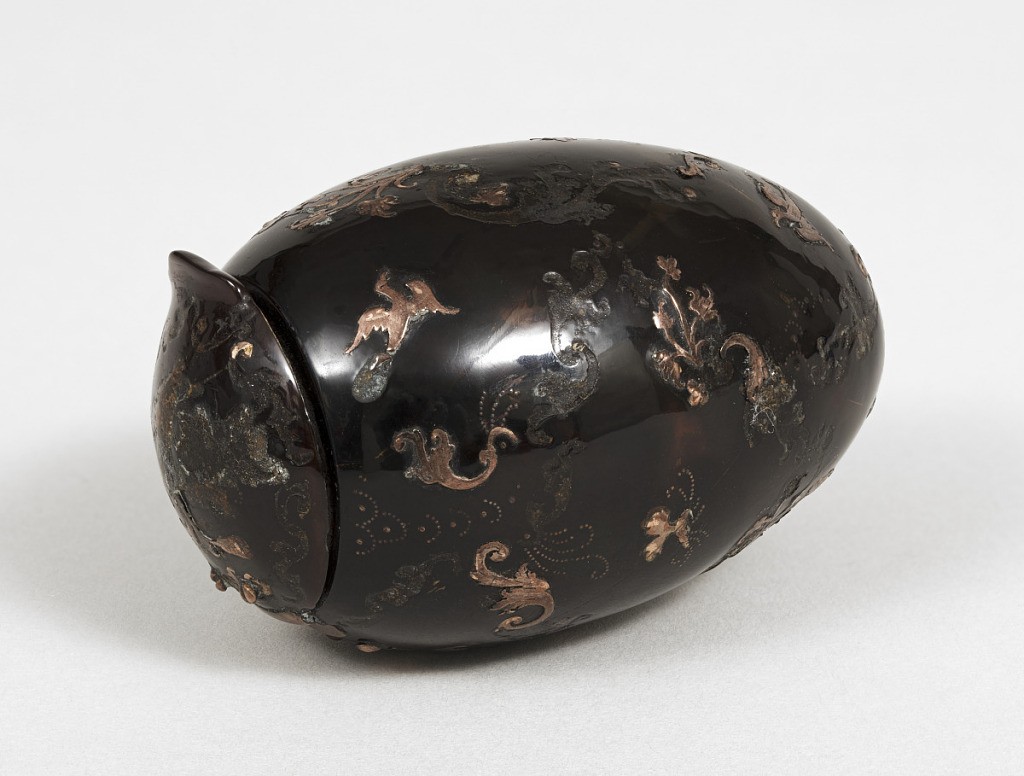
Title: Box in the shape of an egg
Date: early 18th century
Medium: Worked tortoiseshell inlaid with gold
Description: Egg-shaped box with hinged lid; tortoiseshell with all-over decoration of scrolls, flower sprays, birds, and butterflies piqué, point, and posé in gold.